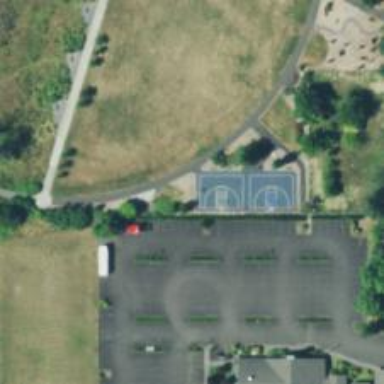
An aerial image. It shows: Basketball court located in leisure land pitch.